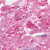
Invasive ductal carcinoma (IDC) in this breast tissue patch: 0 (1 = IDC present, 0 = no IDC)